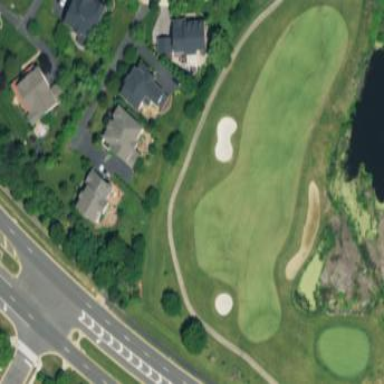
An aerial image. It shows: Grassy area designated as golf fairway.